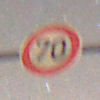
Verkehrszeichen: Geschwindigkeit70
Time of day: Night
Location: Outdoor (Suburban)
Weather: Clear
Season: NotSpecified
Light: Artificial